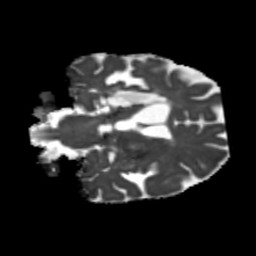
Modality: MD
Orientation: coronal
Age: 75
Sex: female
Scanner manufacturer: siemens
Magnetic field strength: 3 T
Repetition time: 5.25 s
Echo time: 0.08 s